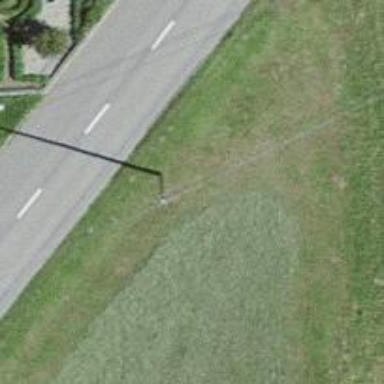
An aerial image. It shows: Power pole.